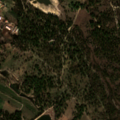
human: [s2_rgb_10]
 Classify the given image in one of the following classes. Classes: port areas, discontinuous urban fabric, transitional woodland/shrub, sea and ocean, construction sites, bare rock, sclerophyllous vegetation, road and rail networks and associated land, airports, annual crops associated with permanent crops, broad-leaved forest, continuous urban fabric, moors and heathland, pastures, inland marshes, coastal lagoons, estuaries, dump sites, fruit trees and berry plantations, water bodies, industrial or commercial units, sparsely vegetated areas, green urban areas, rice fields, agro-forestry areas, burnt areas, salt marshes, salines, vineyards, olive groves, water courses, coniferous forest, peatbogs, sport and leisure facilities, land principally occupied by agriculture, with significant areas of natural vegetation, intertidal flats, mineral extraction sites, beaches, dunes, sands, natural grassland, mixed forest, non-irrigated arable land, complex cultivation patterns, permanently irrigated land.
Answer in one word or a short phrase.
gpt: non-irrigated arable land, permanently irrigated land, pastures, complex cultivation patterns, agro-forestry areas, mixed forest